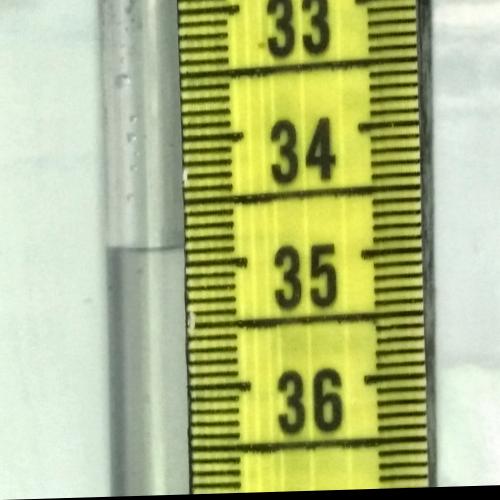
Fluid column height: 34.9 cm